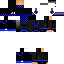
A male skeleton skin with dark skin, wearing brown helmet dressed in a blue armor chest and blue pants, featuring a closed mouth.